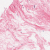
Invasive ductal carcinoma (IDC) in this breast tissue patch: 0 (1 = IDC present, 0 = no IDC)